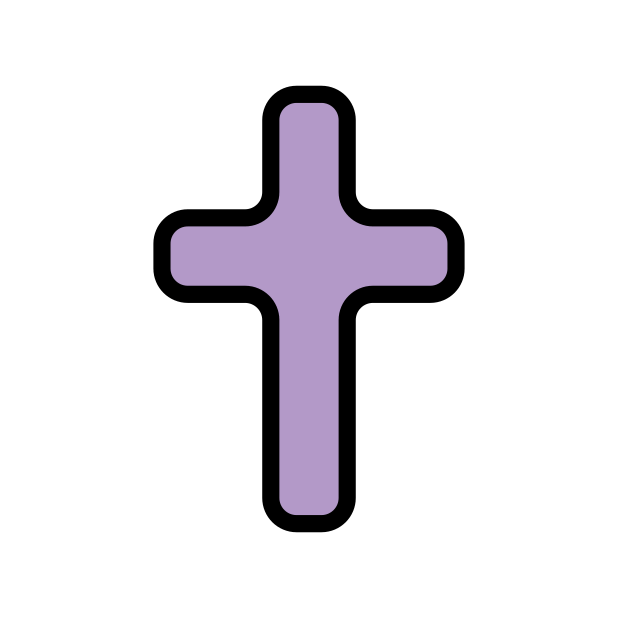
latin cross